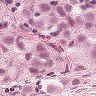
Metastatic tissue present: yes